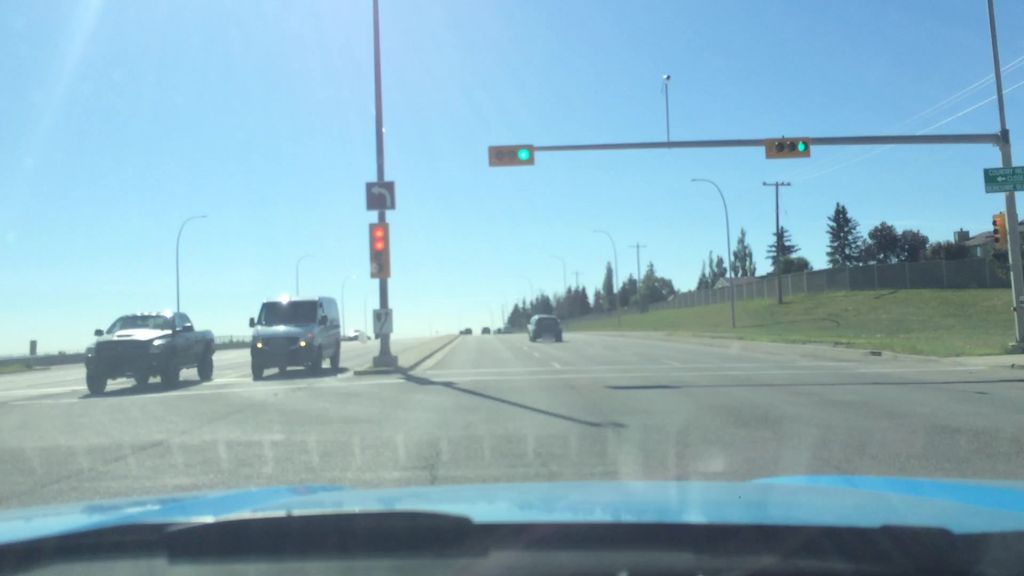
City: calgary